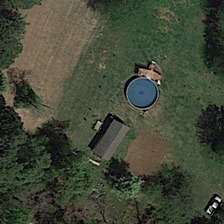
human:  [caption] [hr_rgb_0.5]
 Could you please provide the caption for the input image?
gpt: a building is surrounded by some green trees and meadows .

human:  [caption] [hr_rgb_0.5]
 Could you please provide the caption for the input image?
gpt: a building is surrounded by some green trees and meadows .

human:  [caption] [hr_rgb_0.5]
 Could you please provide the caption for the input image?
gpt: a building is surrounded by some green trees and meadows .

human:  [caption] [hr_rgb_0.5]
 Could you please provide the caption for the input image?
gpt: a building is surrounded by some green trees and meadows .

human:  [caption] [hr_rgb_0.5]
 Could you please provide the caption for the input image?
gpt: a building is surrounded by some green trees and meadows .